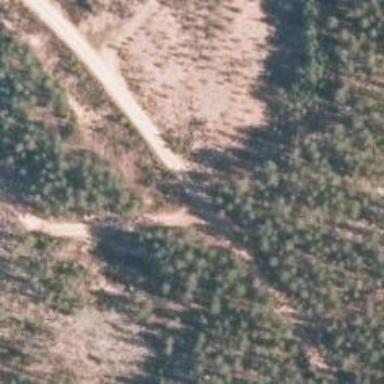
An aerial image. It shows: Unclassified road suitable for nordic skiing.